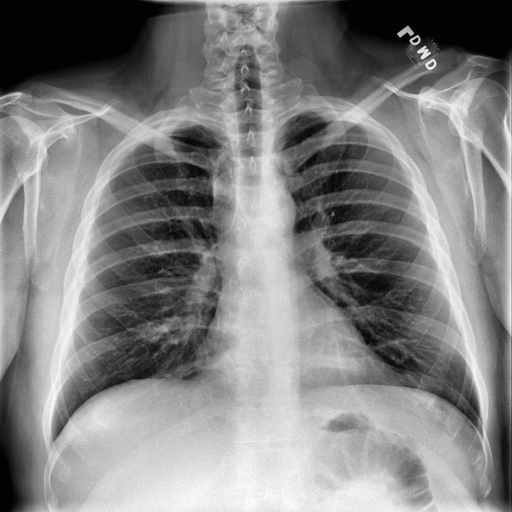
Finding: NORMAL